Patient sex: M
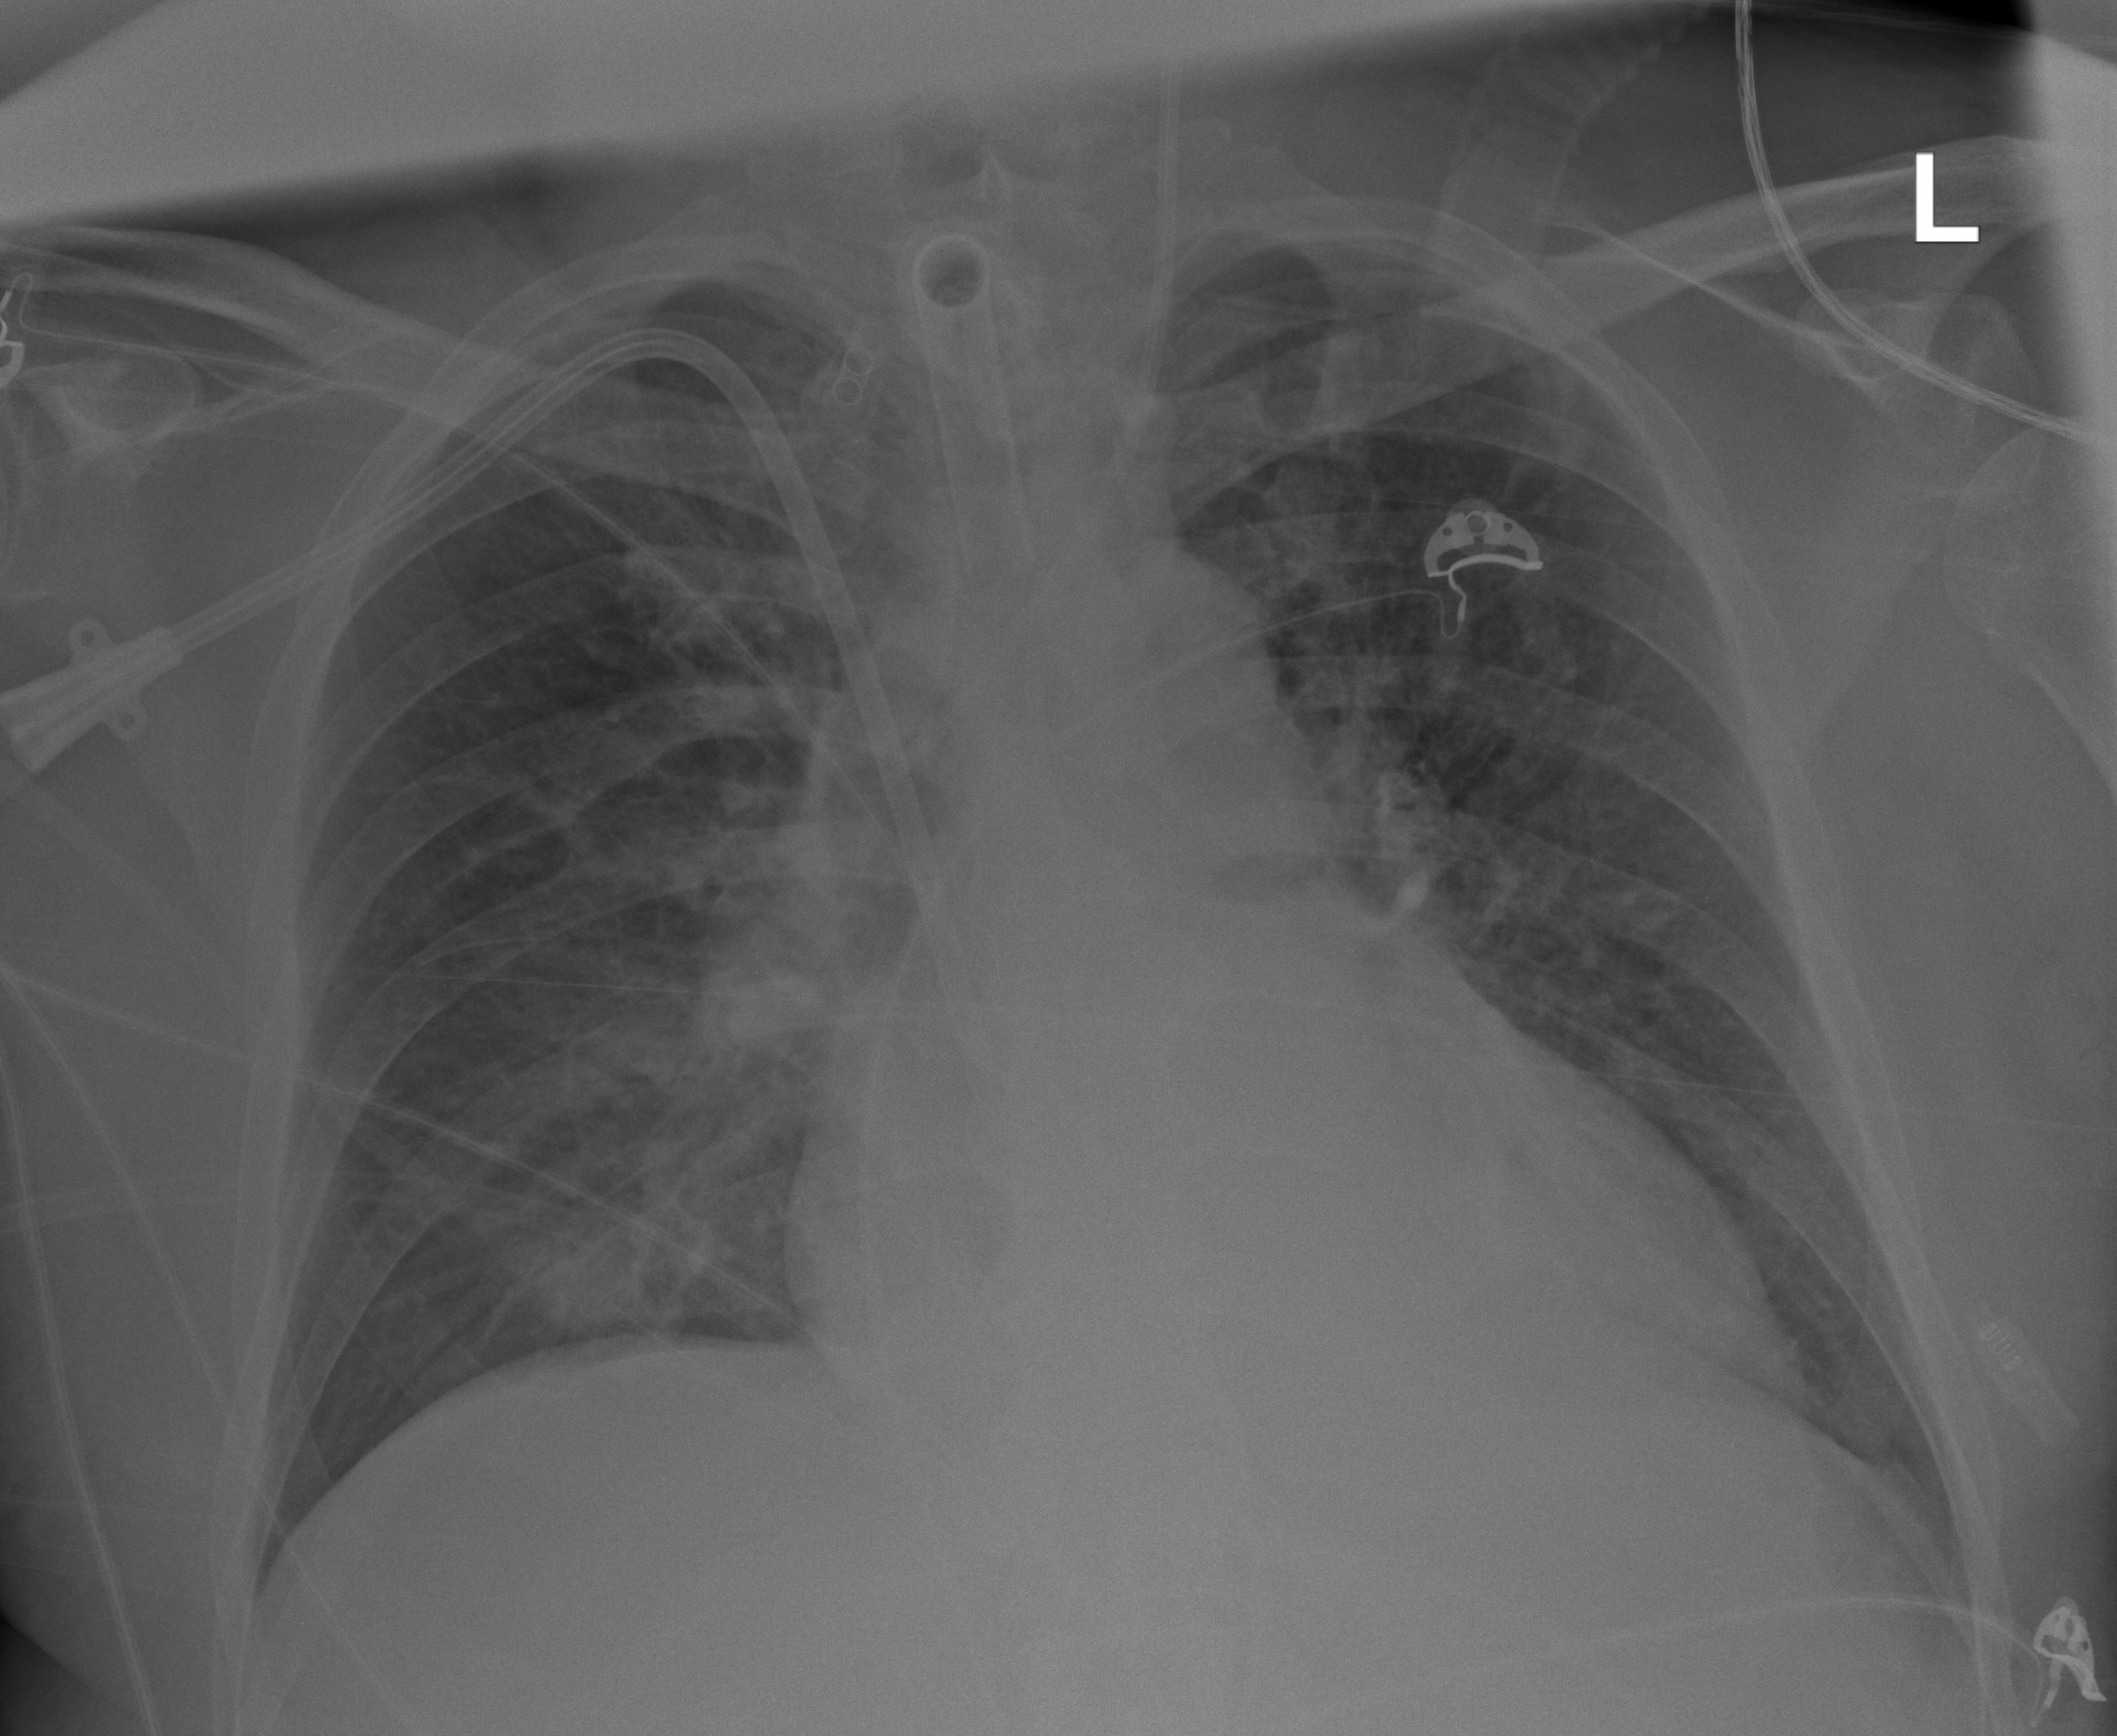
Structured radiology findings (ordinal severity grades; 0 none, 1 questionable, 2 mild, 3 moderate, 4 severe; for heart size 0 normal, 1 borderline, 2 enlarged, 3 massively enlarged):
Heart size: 2
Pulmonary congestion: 2
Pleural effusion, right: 0
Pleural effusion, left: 0
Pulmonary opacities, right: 2
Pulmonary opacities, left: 1
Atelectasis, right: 0
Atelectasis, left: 0